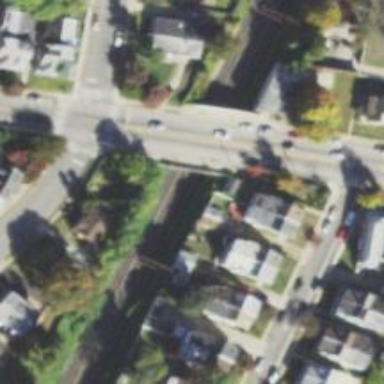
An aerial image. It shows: Tertiary road with asphalt surface that goes over bridge.